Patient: sex M, age 51
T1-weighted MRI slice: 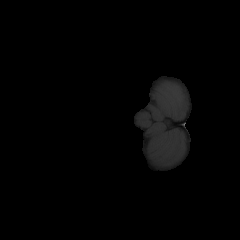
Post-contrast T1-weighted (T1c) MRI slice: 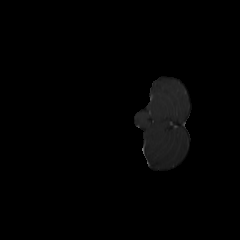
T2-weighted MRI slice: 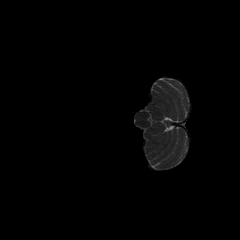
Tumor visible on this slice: no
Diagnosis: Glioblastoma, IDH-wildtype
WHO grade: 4